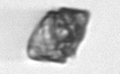
Label: Kryptoperidinium_triquetrum